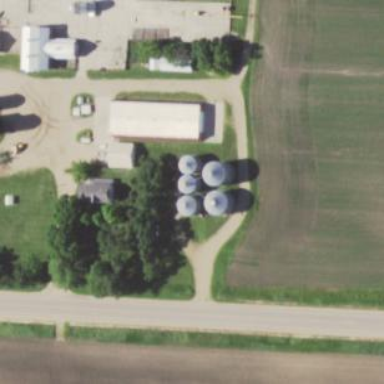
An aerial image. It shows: Silo.